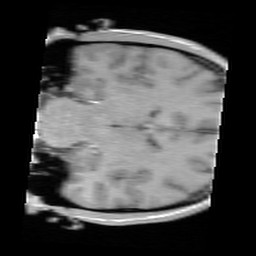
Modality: FLASH
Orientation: coronal
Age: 19
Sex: male
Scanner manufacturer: siemens
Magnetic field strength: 3 T
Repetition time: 0.245 s
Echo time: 0.0026 s